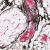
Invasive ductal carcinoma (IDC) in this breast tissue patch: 0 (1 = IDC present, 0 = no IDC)